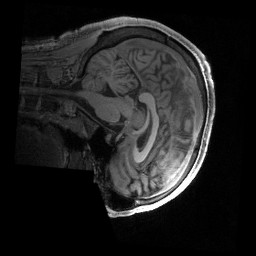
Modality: T1w
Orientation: sagittal
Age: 36
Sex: male
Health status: ill
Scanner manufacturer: siemens
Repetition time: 2.4 s
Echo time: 0.00231 s